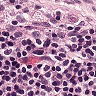
Metastatic tissue present: no